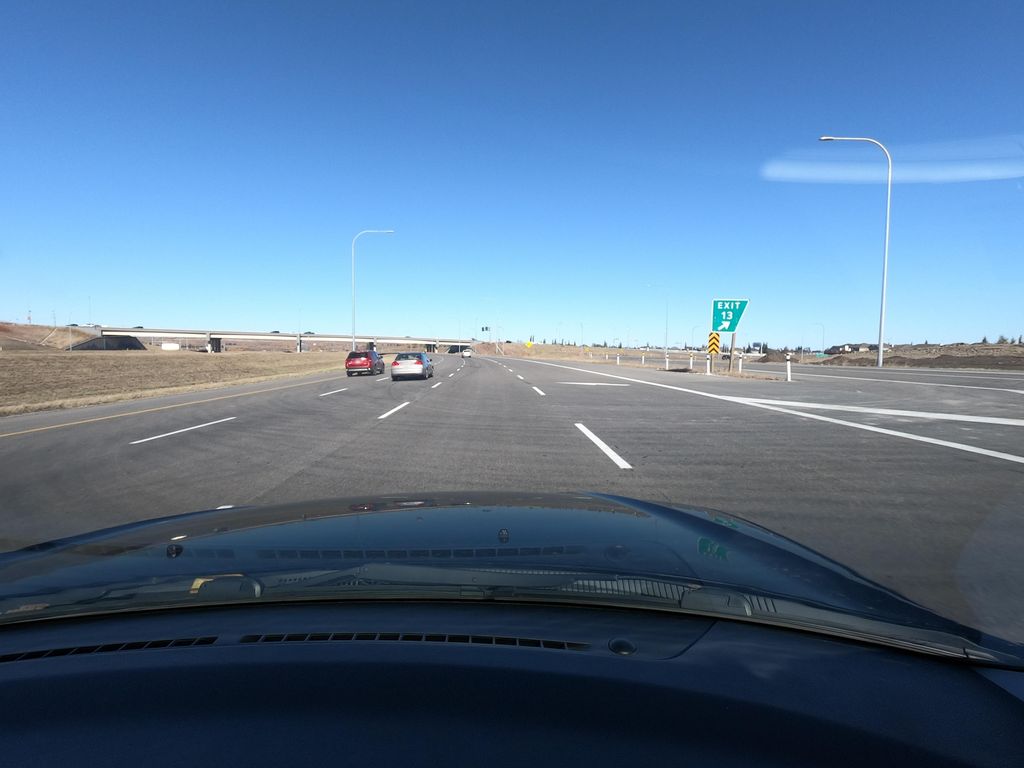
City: calgary